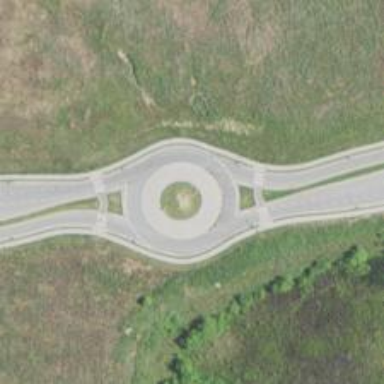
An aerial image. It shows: Tertiary road made of asphalt leading to roundabout junction.